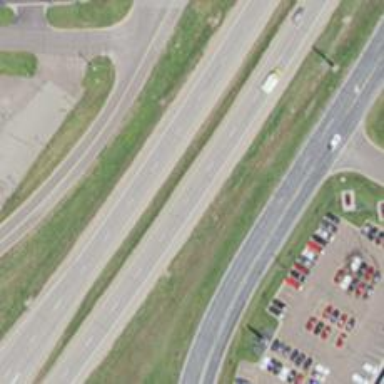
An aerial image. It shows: Trunk highway with expressway features.